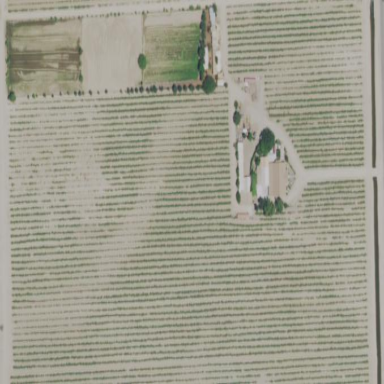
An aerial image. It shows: Vineyard growing grapes.